Question: While reading <URL> for Android Studio, I read:
> Add a new build rule under dependencies for the latest version of play-services. For example:
'''
dependencies {
compile 'com.android.support:appcompat-v7:21.0.3'
compile 'com.google.android.gms:play-services:7.3.0'
}
'''
However, the article didn't say how to determine the latest version of play-services.
Android SDK Manager doesn't provide this information:

How do you find out what versions of the play services library are installed?
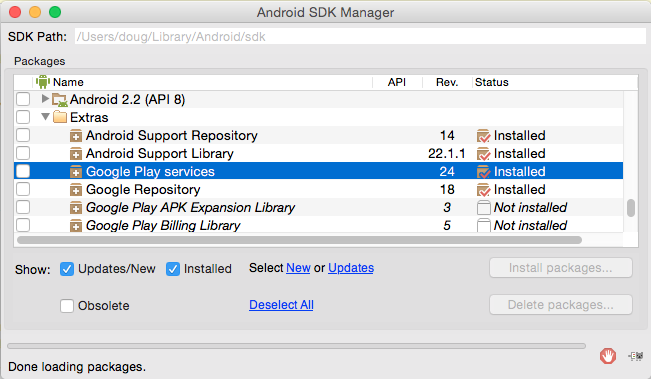
Answer: On OS X, the libraries are installed under '~/Library/Android/sdk/extras'. You can list the libraries with their versions using:
'''
pushd ~/Library/Android/sdk/extras > /dev/null; find . | egrep '([0-9]+\.){2}[0-9]+$'; popd > /dev/null
'''
which will produce a listing like:
'''
./google/m2repository/com/google/android/gms/play-services/7.0.0
./google/m2repository/com/google/android/gms/play-services/7.3.0
./google/m2repository/com/google/android/gms/play-services-ads/6.5.87
./google/m2repository/com/google/android/gms/play-services-ads/7.0.0
./google/m2repository/com/google/android/gms/play-services-ads/7.3.0
'''
Note, you'll have to put colons in the right places to transforms these directory listings into Gradle compile statements. For example, play-services in the listing above becomes:
'''
compile 'com.google.android.gms:play-services:7.3.0'
'''